Field crop: tomato
Growth stage: 1
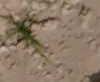
Species: cyperus